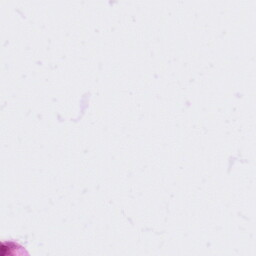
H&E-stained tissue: Colon